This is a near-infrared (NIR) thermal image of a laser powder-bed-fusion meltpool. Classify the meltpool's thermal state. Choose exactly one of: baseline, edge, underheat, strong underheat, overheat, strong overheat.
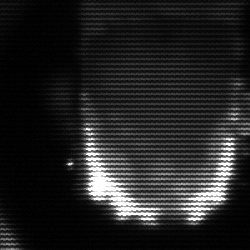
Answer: baseline